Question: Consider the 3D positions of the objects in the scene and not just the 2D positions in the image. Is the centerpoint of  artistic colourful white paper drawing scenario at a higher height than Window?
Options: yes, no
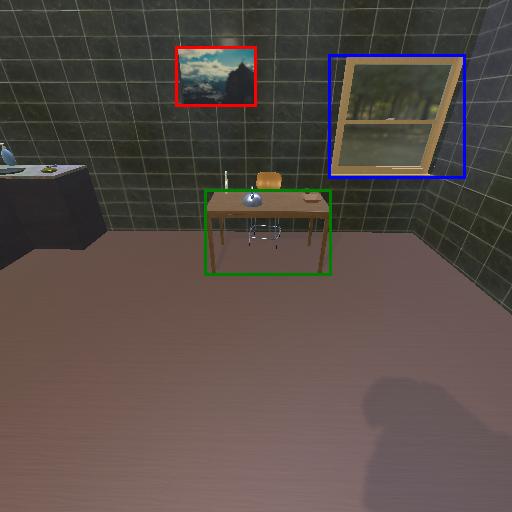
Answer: yes